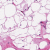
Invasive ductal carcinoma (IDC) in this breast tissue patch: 0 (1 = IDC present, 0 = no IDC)